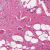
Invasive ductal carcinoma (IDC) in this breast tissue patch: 0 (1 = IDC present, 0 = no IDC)